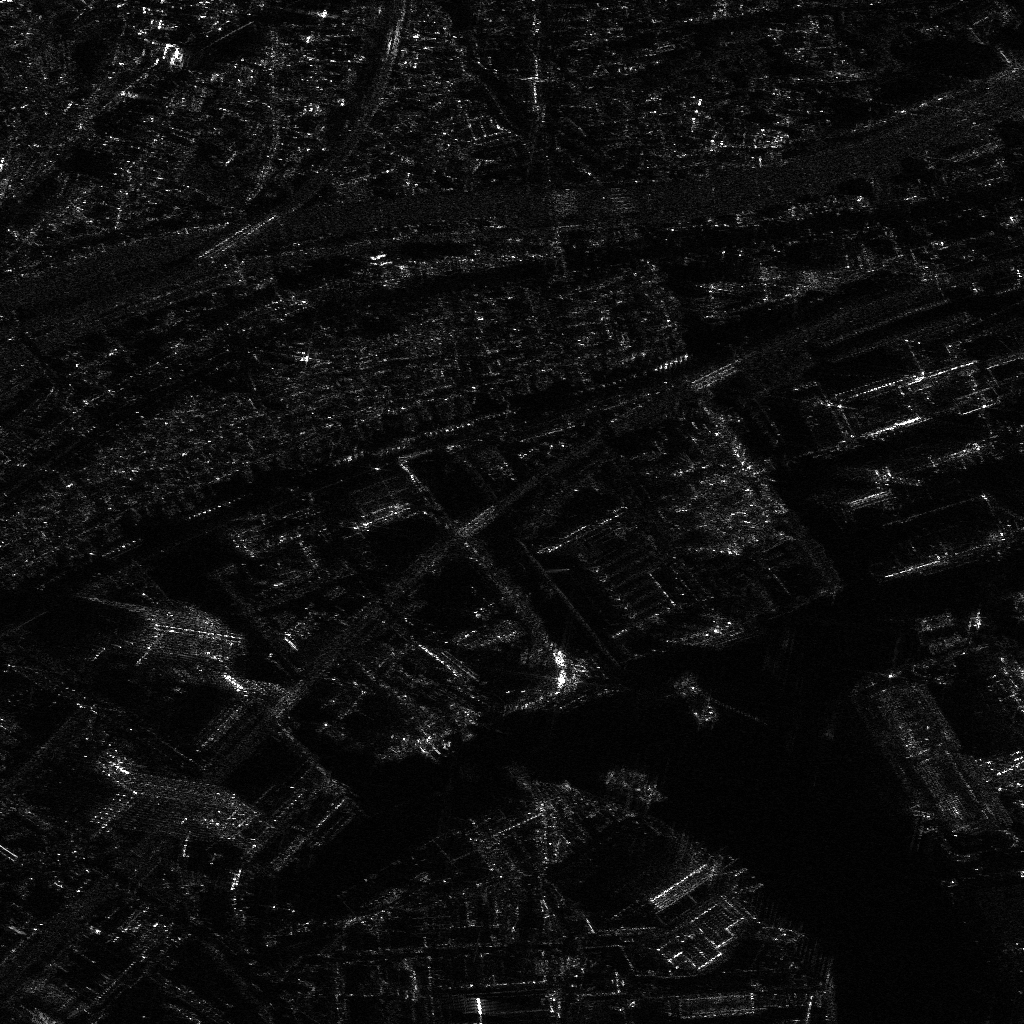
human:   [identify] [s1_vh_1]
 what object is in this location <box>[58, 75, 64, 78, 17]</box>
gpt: <ref>1 large container at the bottom</ref>